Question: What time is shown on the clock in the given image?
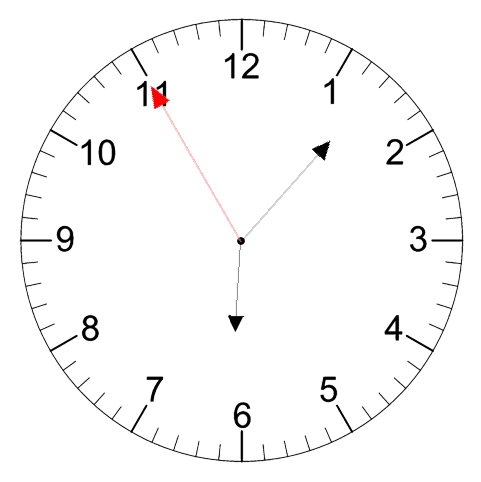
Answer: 06:06:55